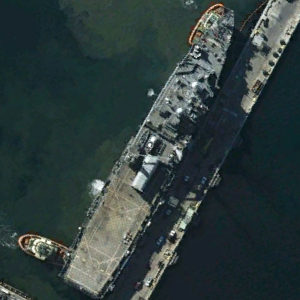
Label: combat